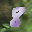
Label: 8